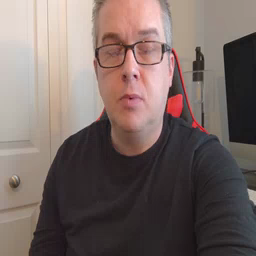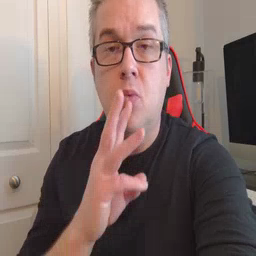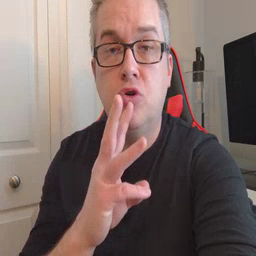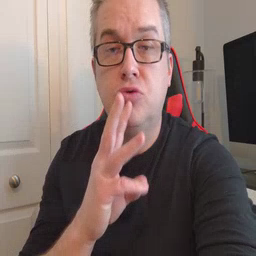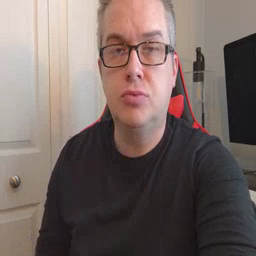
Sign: water